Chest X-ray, AP view. Patient: 32 years old, sex F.
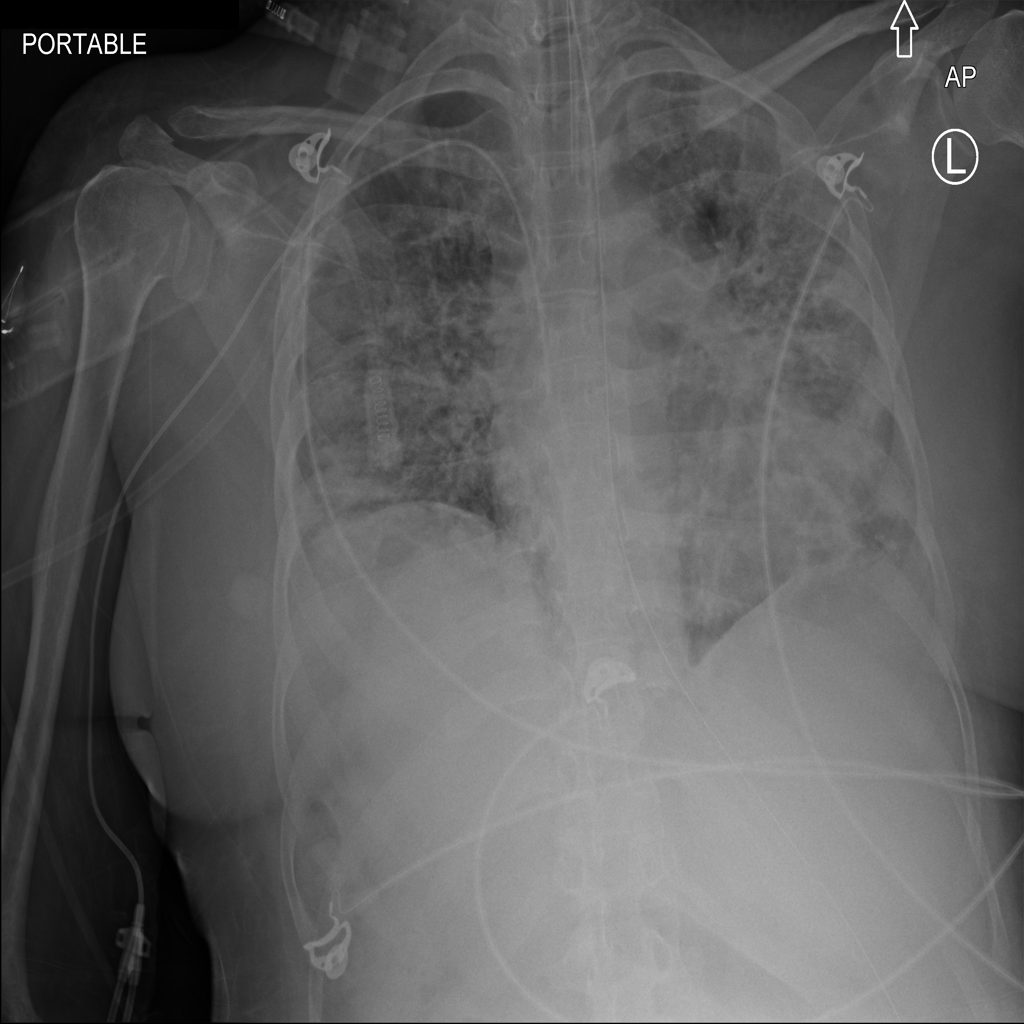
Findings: No Finding